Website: home-depot
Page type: billing-address
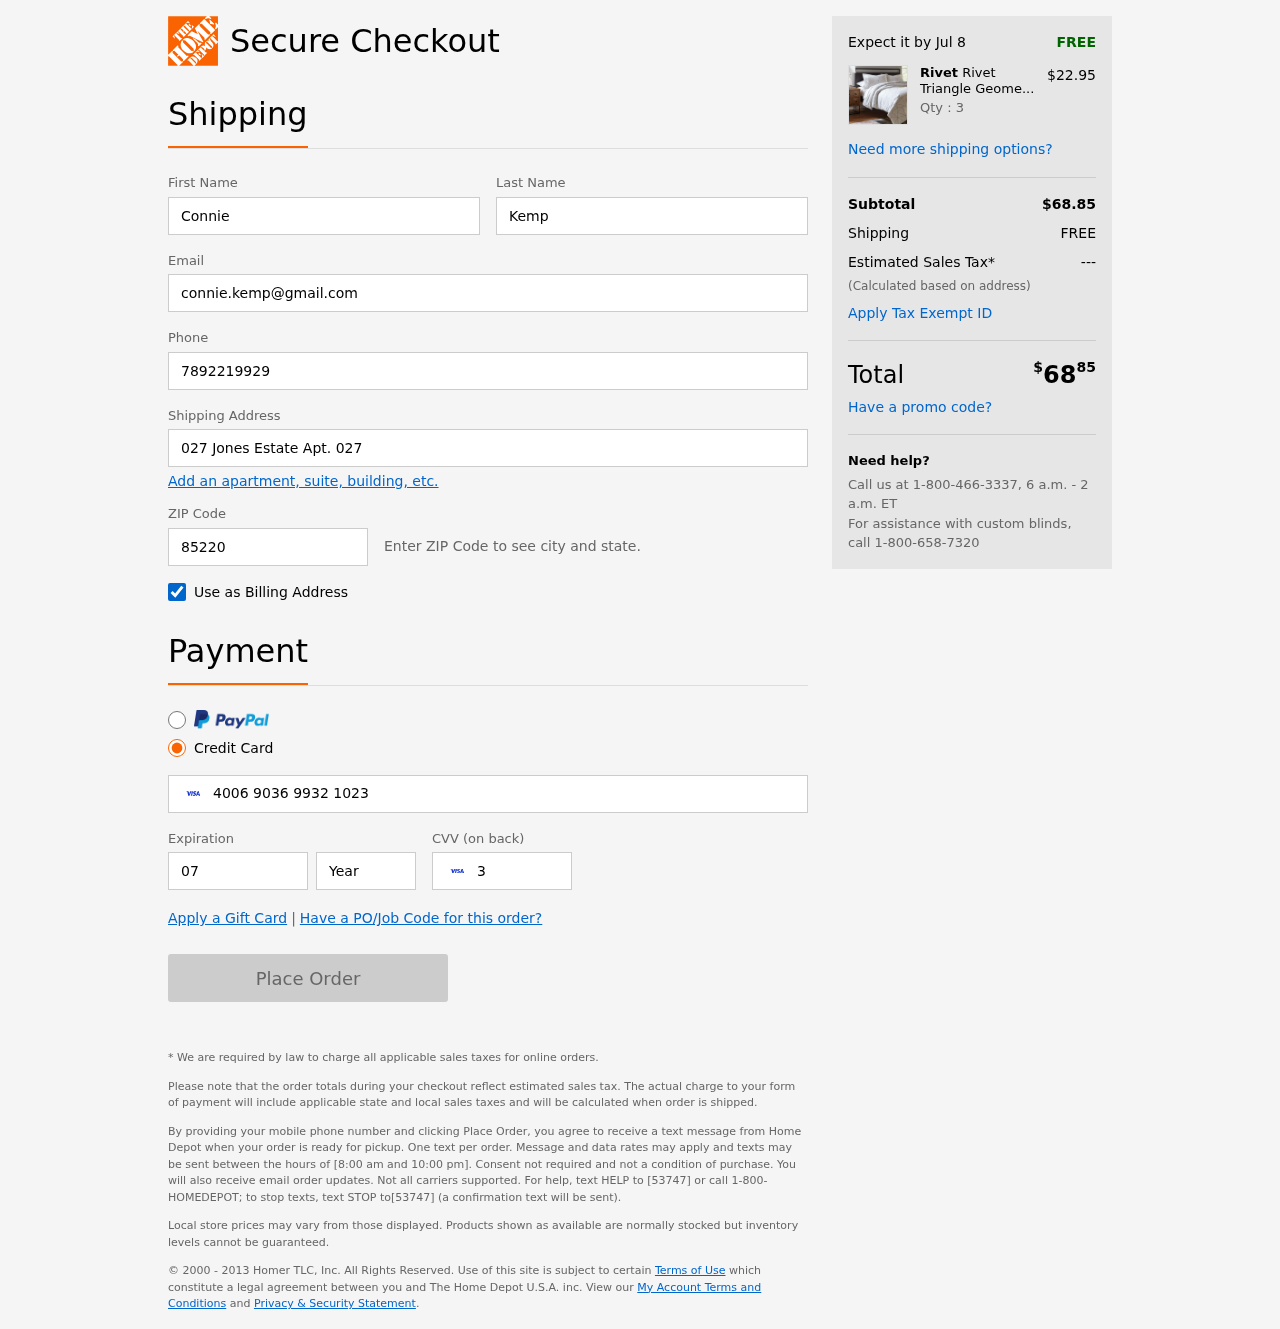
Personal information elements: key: PII_FIRSTNAME
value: Connie
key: PII_LASTNAME
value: Kemp
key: PII_EMAIL
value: connie.kemp@gmail.com
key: PII_PHONE
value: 7892219929
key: PII_STREET
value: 027 Jones Estate Apt. 027
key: PII_POSTCODE
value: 85220
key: PII_CARD_NUMBER
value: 4006 9036 9932 1023
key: PII_CARD_EXPIRY_MONTH
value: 07
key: PII_CARD_CVV
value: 391
Product elements: key: PRODUCT1_BRAND
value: Rivet
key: PRODUCT1_NAME
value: Rivet Triangle Geometric Pattern Cotton Duvet Comforter Cover Set
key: PRODUCT1_PRICE
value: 22.95
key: PRODUCT1_QUANTITY
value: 3
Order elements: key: ORDER_DELIVERY_DATE
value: Jul 8
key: ORDER_SUBTOTAL
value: $68.85
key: ORDER_SHIPPING_COST
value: FREE
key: ORDER_TAX
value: ---
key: ORDER_TOTAL2
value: $6885